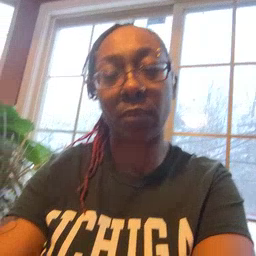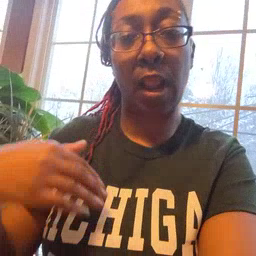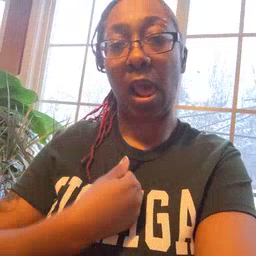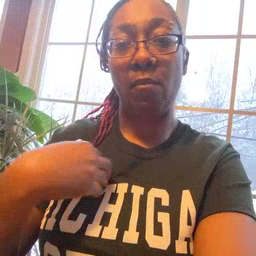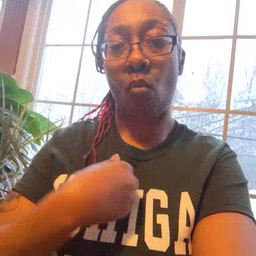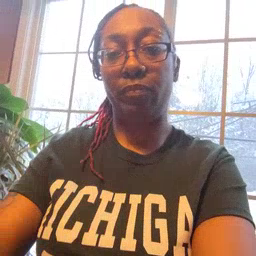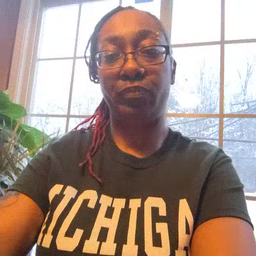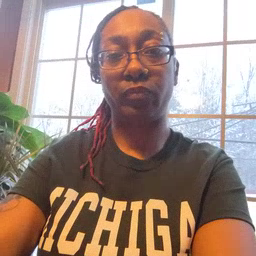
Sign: animal